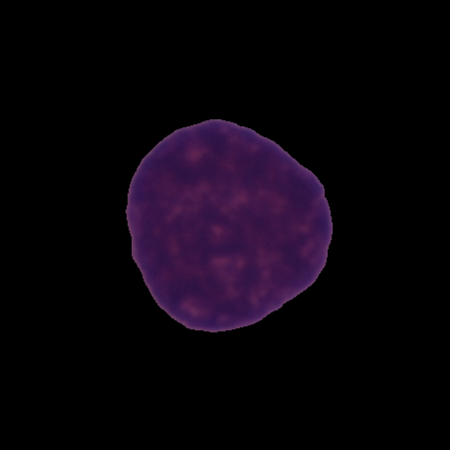
Label: healthy